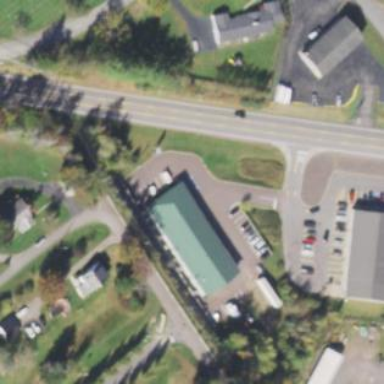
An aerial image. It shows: Building that houses car repair shop.